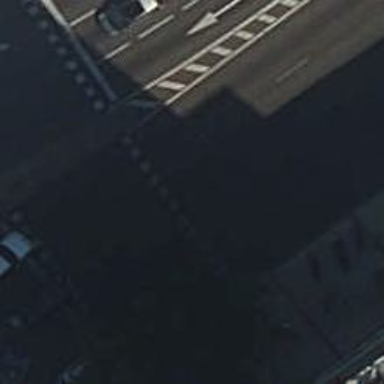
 there are traffic signals and zebra crossing."